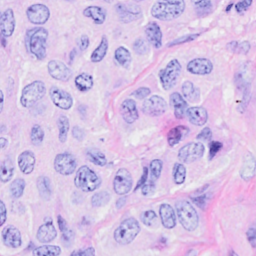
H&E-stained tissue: Breast